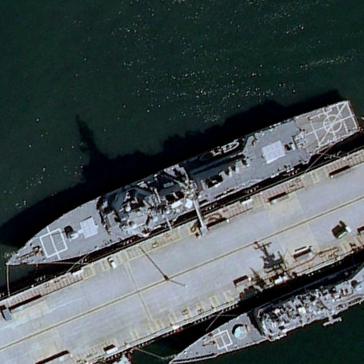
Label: destroyer